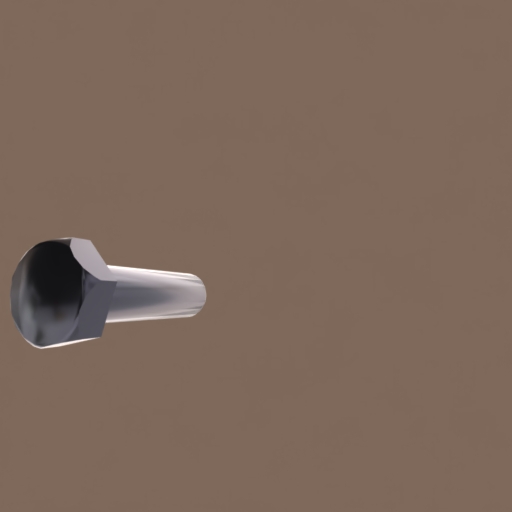
Label: bolt